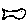
Label: fish